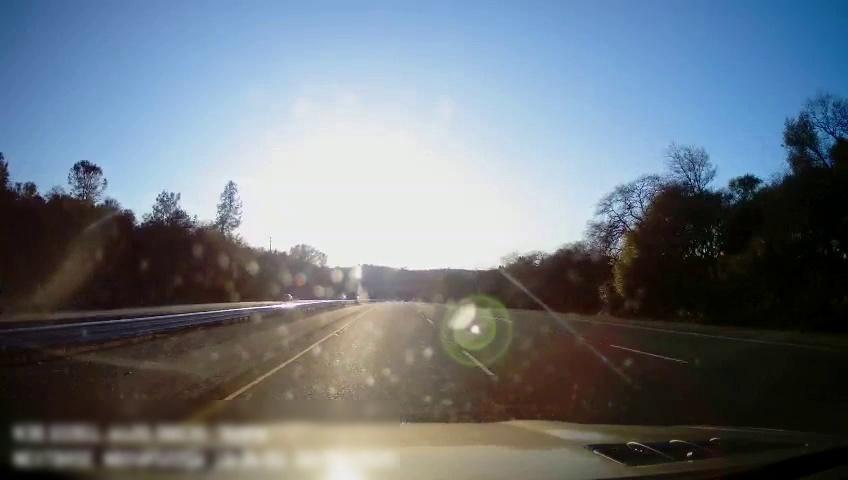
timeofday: Day
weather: Sunny
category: Drivable Space
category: Drivable Space
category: Vehicles | Car
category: Lanes | Current Lane
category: Lanes | Current Lane
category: Lanes | Alternate Lane
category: Lanes | Alternate Lane